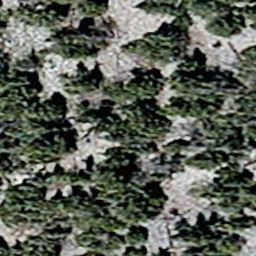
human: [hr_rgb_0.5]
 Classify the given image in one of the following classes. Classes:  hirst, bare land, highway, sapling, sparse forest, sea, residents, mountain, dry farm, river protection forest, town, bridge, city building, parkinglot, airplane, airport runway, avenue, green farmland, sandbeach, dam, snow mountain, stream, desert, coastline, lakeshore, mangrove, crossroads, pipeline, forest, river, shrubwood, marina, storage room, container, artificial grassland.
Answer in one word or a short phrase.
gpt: sparse forest